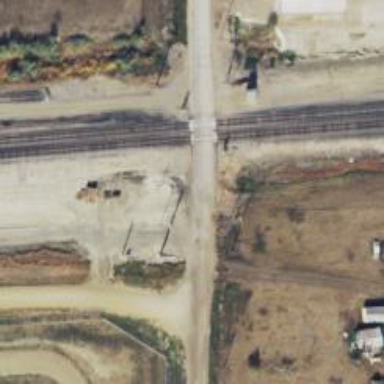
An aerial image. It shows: Railway level crossing.